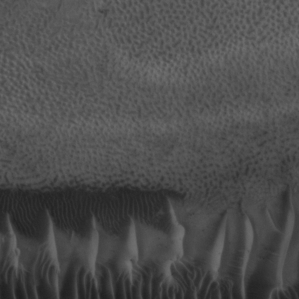
Label: non_frost